Field crop: tomato
Growth stage: 2
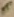
Species: solanum